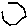
Label: hexagon